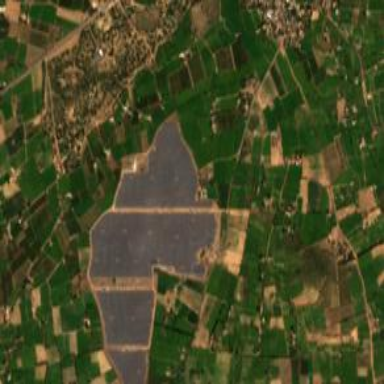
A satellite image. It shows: Solar power plant with photovoltaic solar panels. The plant is enclosed by wall.